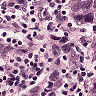
Metastatic tissue present: yes